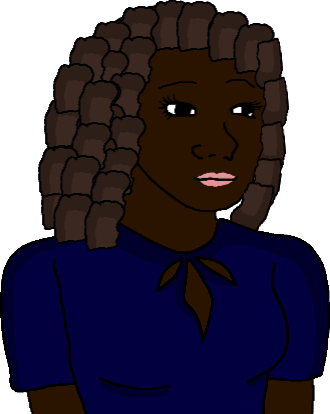
Label: 5_Trad_Wife